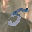
Label: 5